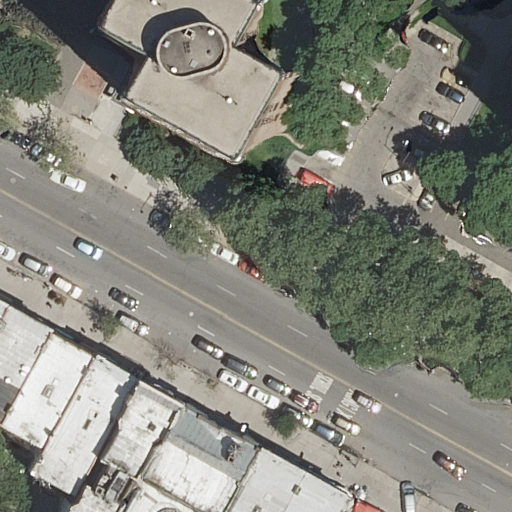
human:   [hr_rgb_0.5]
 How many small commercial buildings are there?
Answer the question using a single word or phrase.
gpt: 0

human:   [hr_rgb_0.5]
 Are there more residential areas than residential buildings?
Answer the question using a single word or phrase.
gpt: no

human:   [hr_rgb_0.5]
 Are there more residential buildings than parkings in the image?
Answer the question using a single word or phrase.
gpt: yes

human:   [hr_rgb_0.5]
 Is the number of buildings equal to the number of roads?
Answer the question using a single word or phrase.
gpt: no

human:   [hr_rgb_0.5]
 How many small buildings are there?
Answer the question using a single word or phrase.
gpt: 2

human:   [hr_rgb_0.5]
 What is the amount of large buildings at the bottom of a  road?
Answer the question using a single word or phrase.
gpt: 0

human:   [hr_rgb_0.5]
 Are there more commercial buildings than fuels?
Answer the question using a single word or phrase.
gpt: no

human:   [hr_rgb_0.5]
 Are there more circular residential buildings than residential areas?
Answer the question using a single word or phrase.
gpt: no

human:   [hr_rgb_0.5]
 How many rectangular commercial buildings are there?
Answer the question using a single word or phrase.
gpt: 0

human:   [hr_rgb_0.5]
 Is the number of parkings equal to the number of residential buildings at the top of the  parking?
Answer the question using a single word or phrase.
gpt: yes

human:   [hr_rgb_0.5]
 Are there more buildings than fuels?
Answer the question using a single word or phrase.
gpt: yes

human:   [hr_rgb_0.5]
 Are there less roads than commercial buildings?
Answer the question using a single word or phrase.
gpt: no

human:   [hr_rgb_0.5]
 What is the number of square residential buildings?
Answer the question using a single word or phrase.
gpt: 0

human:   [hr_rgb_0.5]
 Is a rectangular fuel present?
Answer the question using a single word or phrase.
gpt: yes

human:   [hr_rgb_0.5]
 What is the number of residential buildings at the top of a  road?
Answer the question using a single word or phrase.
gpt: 4

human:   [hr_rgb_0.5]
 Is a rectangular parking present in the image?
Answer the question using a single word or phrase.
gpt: no

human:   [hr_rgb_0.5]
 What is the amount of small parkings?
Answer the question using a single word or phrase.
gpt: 0

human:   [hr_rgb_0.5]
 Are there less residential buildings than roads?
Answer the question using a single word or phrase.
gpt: yes

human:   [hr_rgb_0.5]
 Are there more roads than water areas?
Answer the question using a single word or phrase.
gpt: yes

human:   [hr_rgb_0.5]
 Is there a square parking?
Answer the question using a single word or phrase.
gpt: no

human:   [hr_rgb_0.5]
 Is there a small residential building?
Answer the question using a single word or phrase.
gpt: yes

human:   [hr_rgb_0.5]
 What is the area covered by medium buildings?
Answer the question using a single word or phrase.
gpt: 1256m2

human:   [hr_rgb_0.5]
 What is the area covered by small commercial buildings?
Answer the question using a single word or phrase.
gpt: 0m2

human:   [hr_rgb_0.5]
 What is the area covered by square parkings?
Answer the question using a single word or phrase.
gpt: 0m2

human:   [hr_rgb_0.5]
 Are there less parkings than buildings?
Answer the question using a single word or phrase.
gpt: yes

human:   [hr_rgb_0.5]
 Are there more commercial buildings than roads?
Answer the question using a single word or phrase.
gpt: no

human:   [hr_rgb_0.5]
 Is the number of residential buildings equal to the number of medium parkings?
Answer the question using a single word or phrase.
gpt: no

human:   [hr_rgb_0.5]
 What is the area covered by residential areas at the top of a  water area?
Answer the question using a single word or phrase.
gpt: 0m2

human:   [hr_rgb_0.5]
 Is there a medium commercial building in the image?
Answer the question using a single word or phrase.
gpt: no

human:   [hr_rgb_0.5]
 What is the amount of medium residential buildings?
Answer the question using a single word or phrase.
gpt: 6

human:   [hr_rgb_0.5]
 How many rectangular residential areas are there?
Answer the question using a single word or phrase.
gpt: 1

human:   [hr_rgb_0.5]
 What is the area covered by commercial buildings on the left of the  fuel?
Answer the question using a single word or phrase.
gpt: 0m2

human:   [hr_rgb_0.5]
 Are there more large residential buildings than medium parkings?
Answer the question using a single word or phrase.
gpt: yes

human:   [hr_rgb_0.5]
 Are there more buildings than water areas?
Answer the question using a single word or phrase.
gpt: yes

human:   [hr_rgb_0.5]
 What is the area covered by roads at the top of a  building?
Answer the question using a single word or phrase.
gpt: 0m2

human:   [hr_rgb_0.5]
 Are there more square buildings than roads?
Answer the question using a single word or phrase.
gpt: no